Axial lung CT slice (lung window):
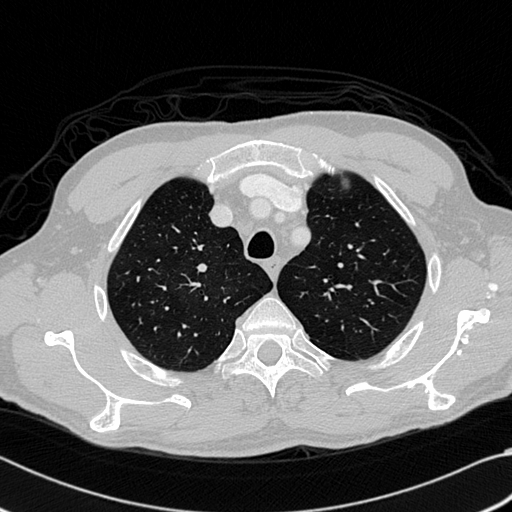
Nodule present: no